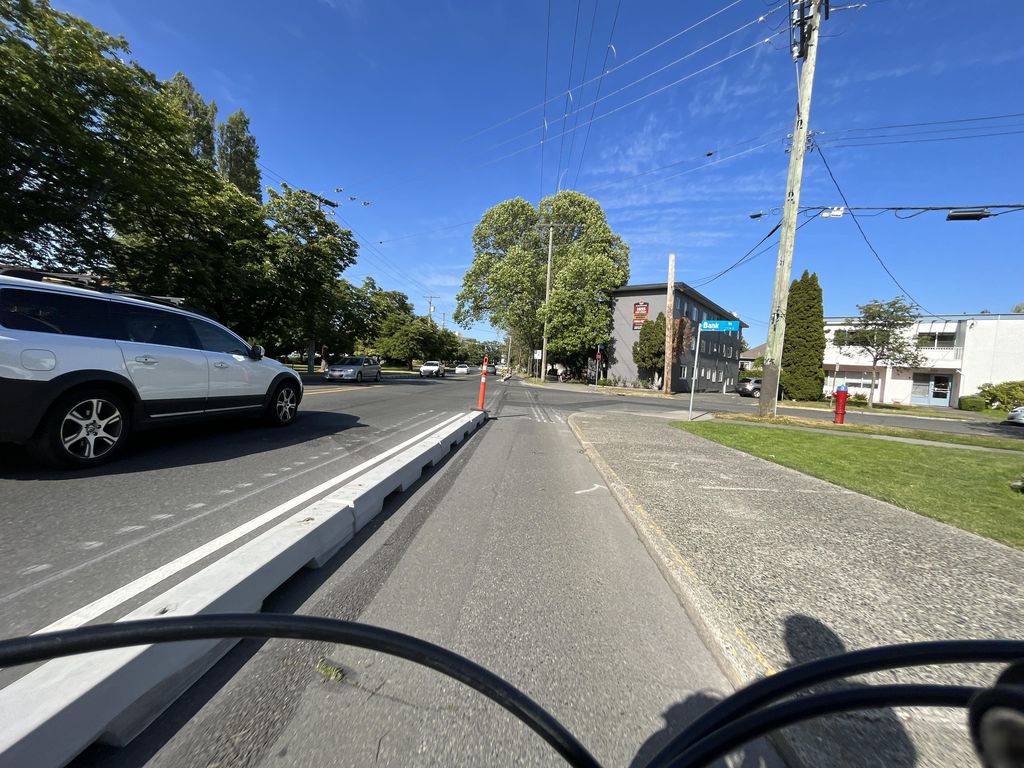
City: victoria